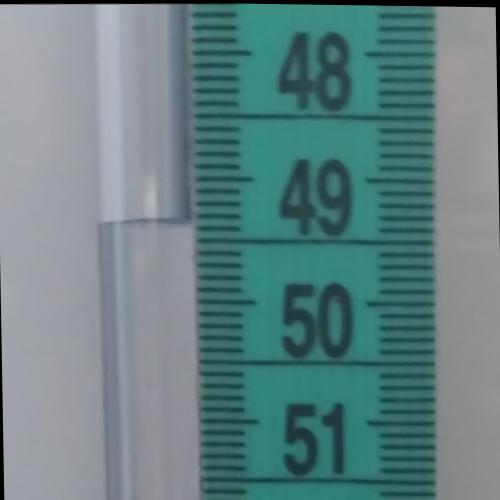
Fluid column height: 49.3 cm